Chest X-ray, AP view. Patient: 31 years old, sex F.
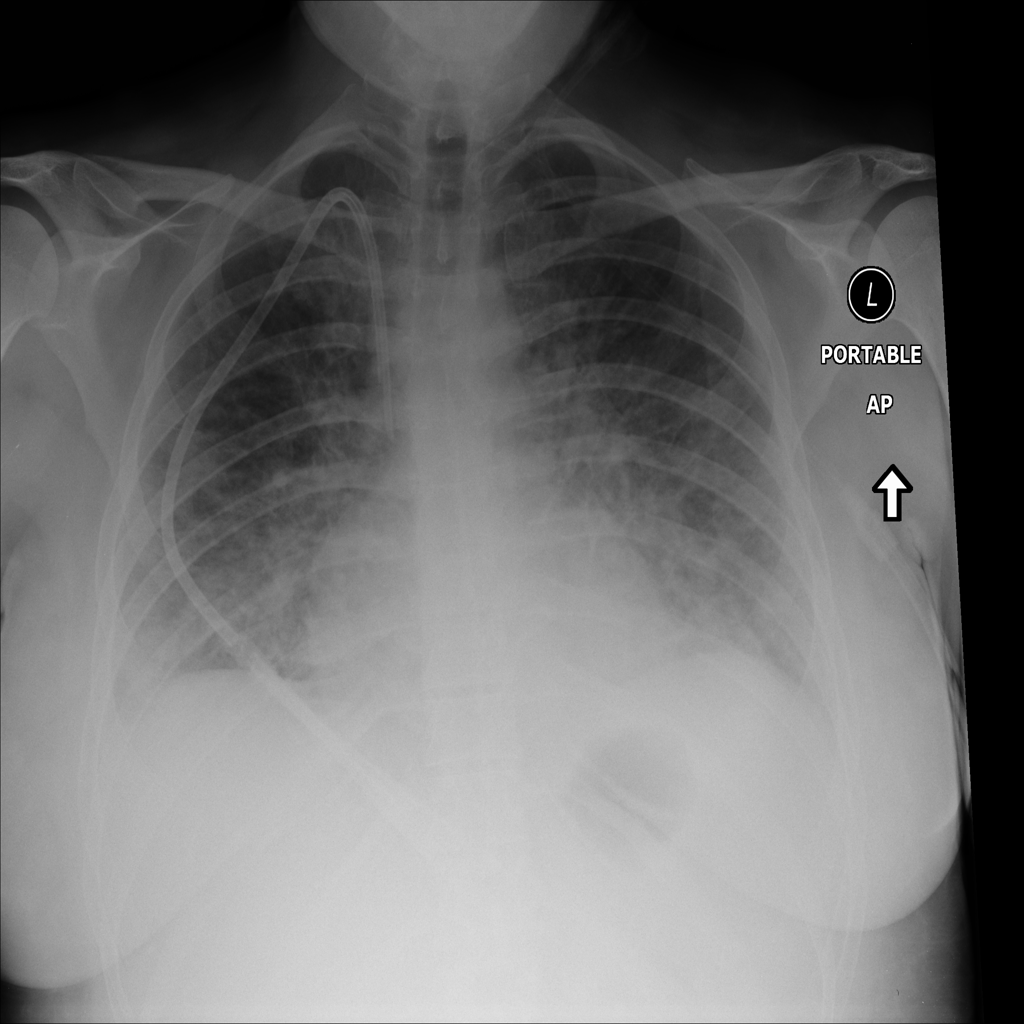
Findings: Edema